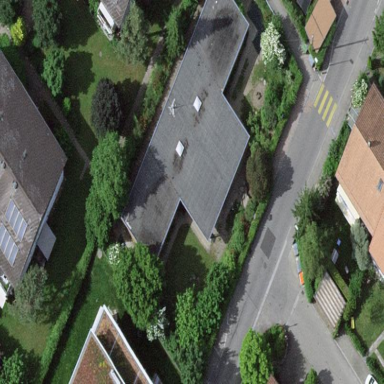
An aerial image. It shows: School building.